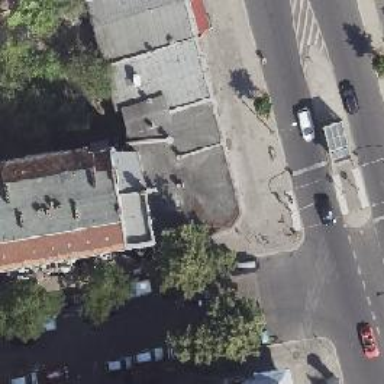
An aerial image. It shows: Hardware shop.